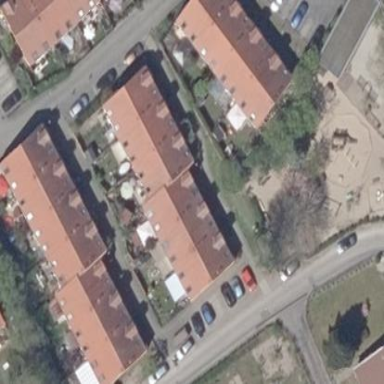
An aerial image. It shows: Residential building.